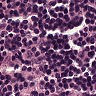
Metastatic tissue present: no